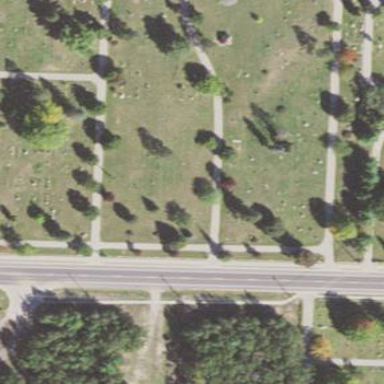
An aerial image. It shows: Sector within cemetery.